Aerial crown-view tile of a tropical tree (Barro Colorado Island, Panama), acquired 20250414:
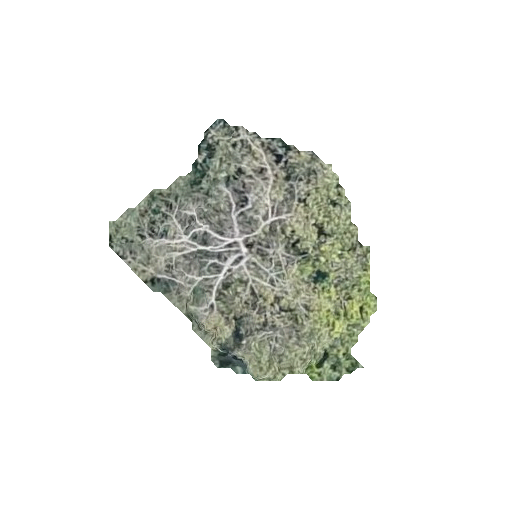
Species: Luehea seemannii
GBIF accepted scientific name: Luehea seemannii
Crown area: 66.137 m²